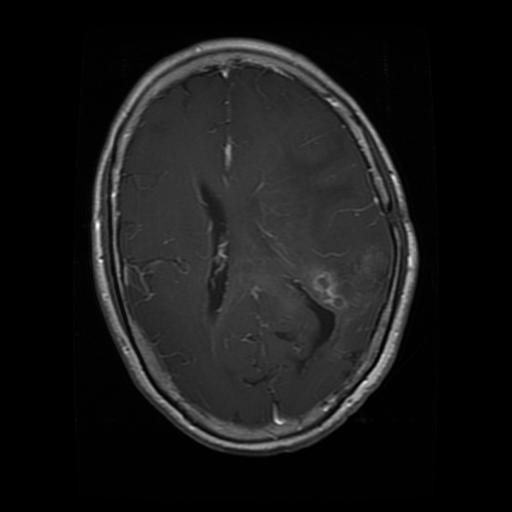
Label: glioma